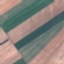
Land use / land cover: AnnualCrop